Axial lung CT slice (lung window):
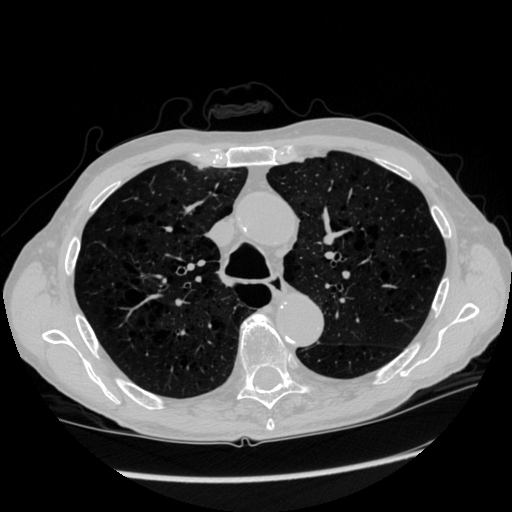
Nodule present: no